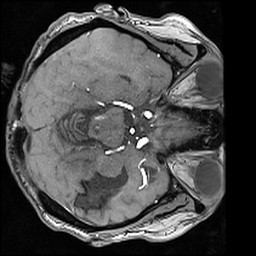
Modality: angio
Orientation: axial
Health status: ill
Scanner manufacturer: siemens
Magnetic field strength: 3 T
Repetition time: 0.023 s
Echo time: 0.00418 s